Chest X-ray:
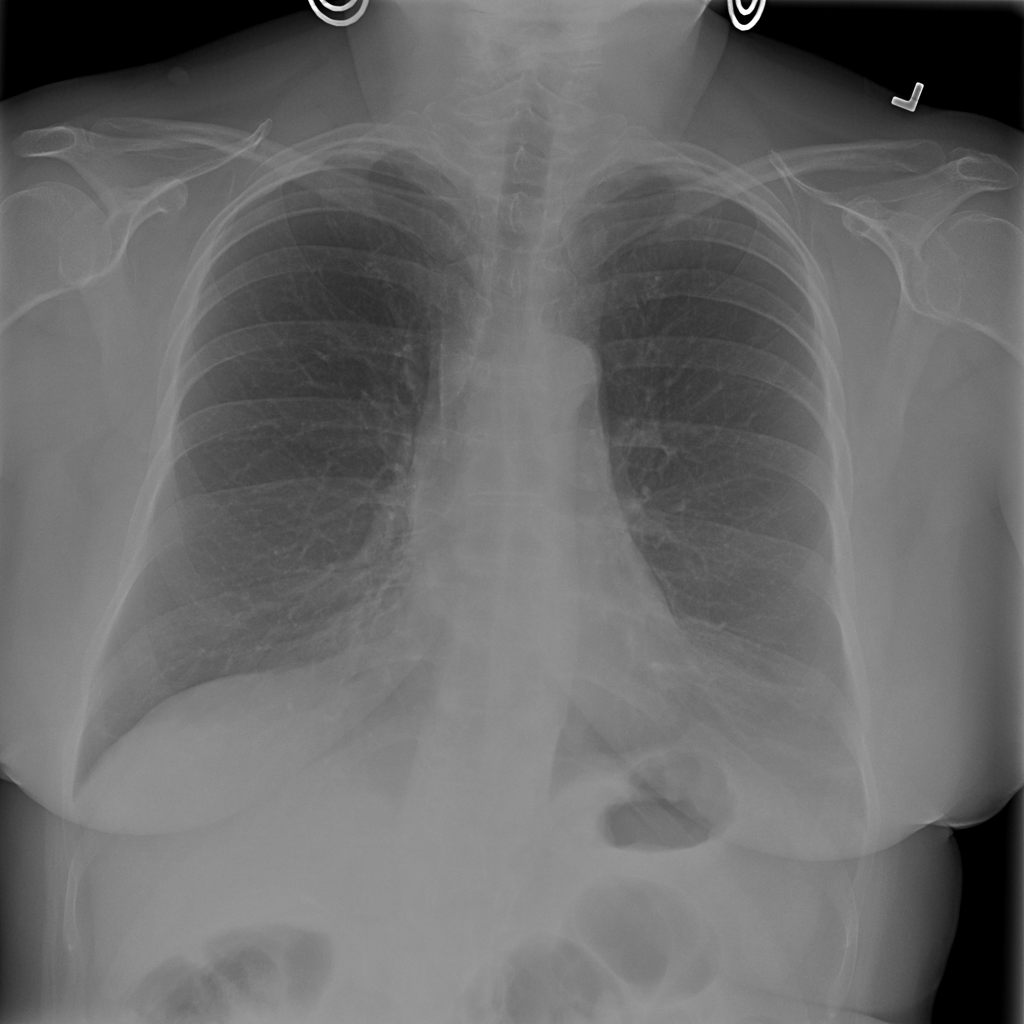
No abnormal finding: yes